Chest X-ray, AP view. Patient: 72 years old, sex M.
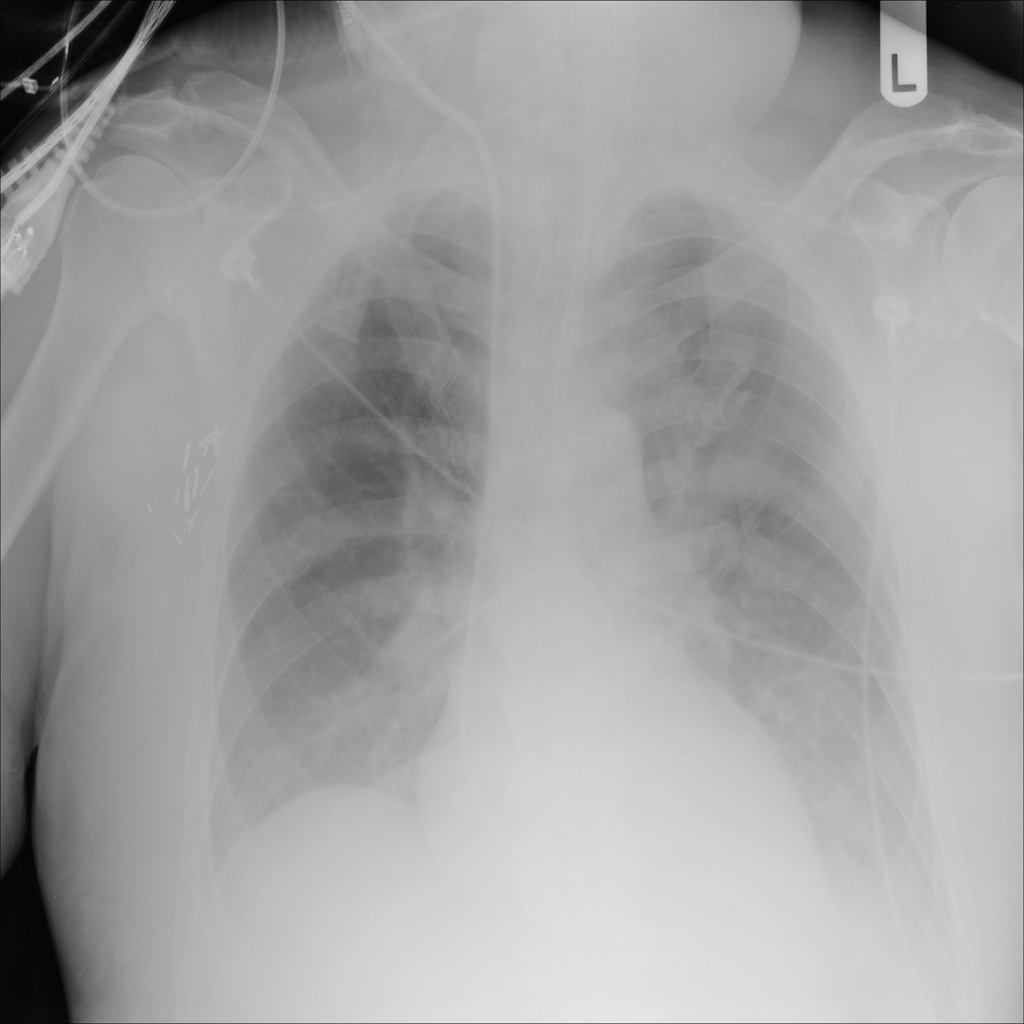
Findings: No Finding